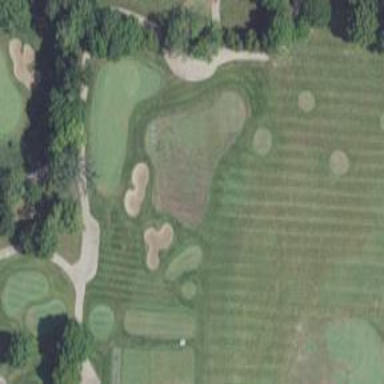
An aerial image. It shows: Grassy area designated as golf tee.